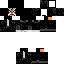
A male skeleton skin with dark skin, wearing brown helmet dressed in a black armor chest and black pants, featuring a closed mouth.